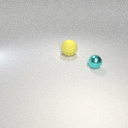
small cyan metal sphere to the right of large yellow rubber sphere